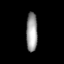
Tissue: lung
Cell type: Epithelial cells
Senescence score: 0.7108
Nuclear area (px): 432
Mean DAPI intensity: 155.799